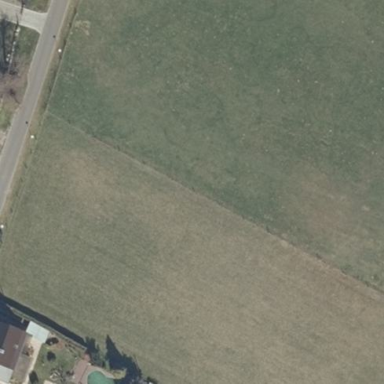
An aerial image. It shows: Fence surrounding meadow.